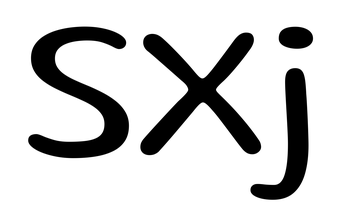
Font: Gluten_Light